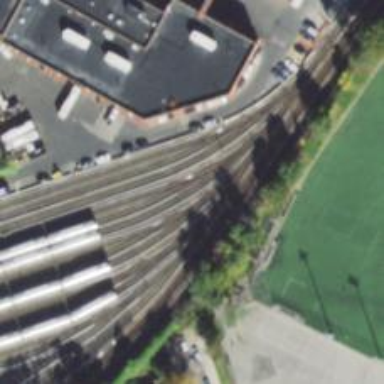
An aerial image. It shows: Yard used for servicing electrified rail. The rail is electrified from the top.